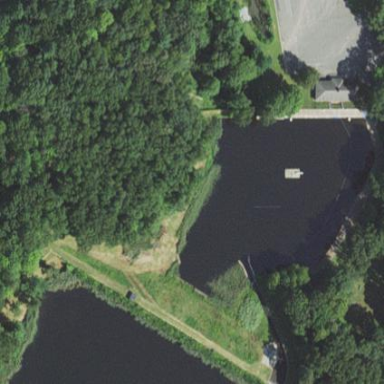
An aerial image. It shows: Place for swimming in natural water.